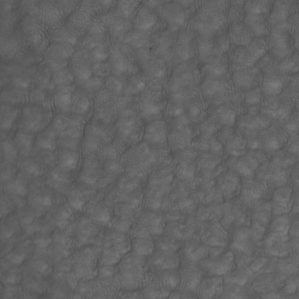
Label: non_frost